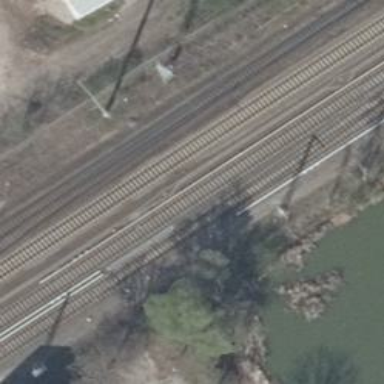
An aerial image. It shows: Railway signal.